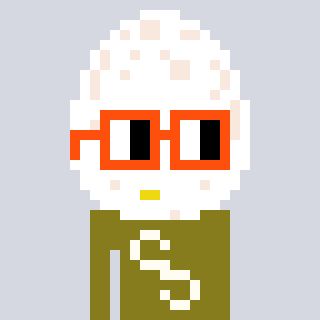
a pixel art character with square orange glasses, a egg-shaped head and a gunk-colored body on a cool background